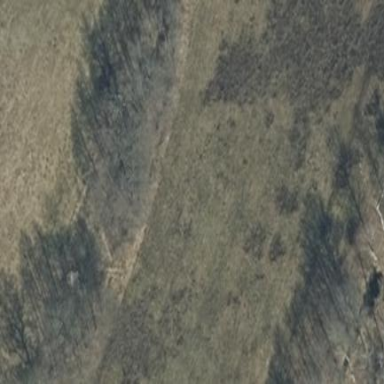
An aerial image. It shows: Patch of scrub vegetation.